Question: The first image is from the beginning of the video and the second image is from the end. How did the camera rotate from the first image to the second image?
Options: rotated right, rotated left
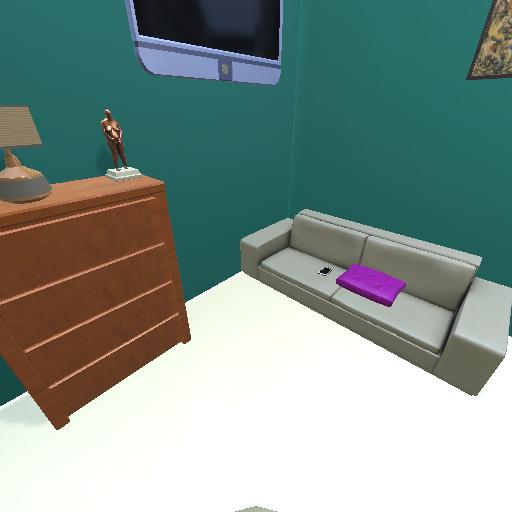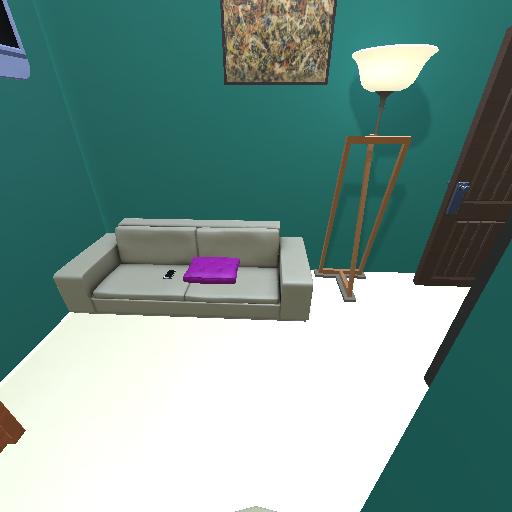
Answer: rotated right